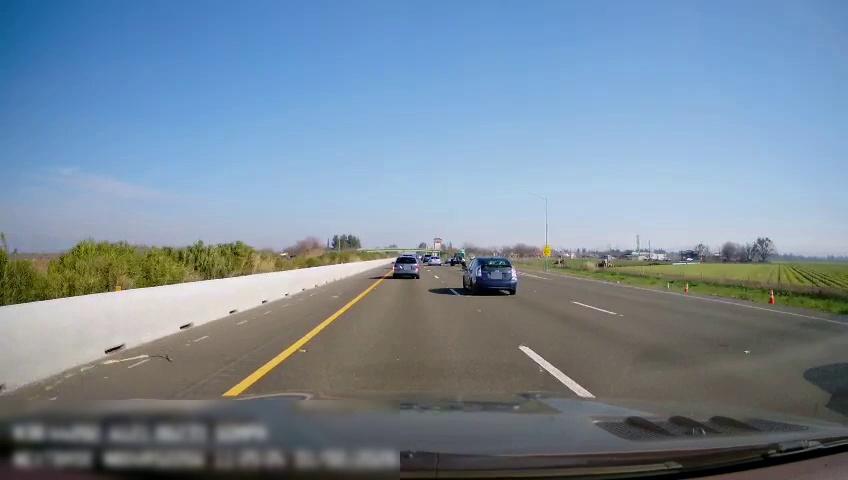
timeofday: Day
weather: Sunny
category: Drivable Space
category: Vehicles | Car
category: Vehicles | Car
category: Vehicles | Car
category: Vehicles | Car
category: Lanes | Current Lane
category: Lanes | Current Lane
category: Lanes | Alternate Lane
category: Lanes | Alternate Lane
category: Lanes | Alternate Lane
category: Traffic | Signs